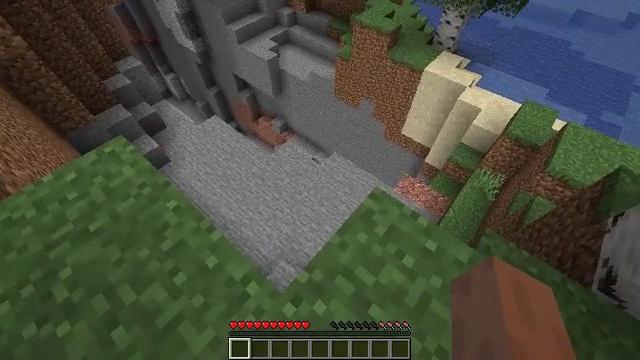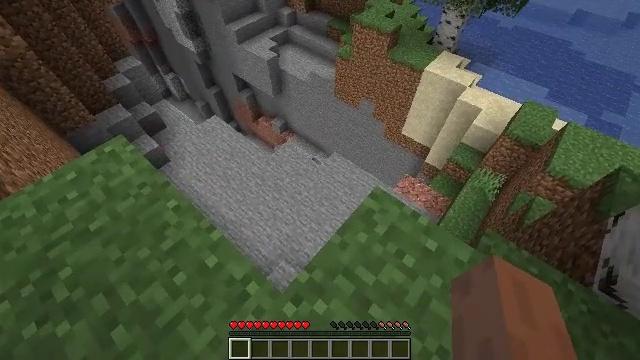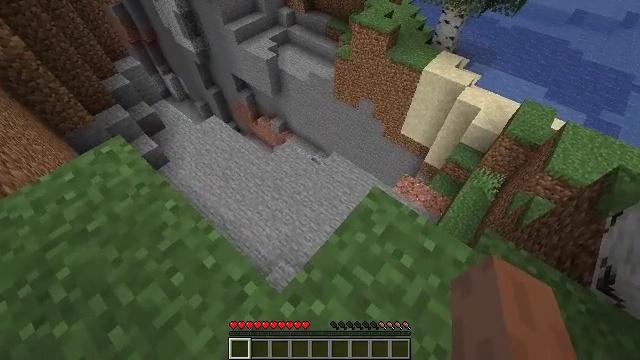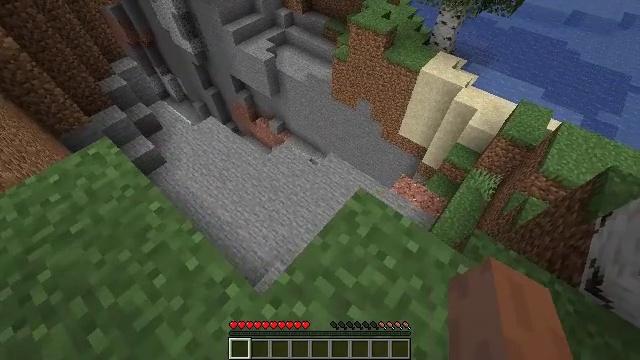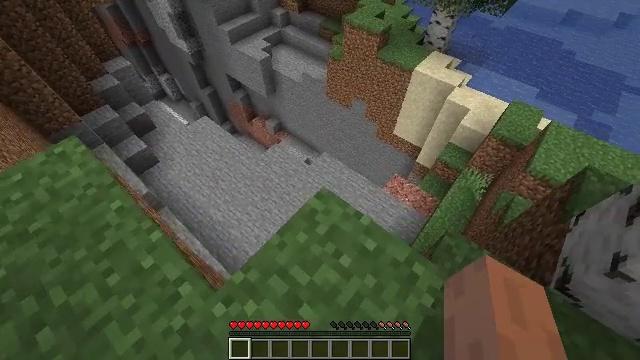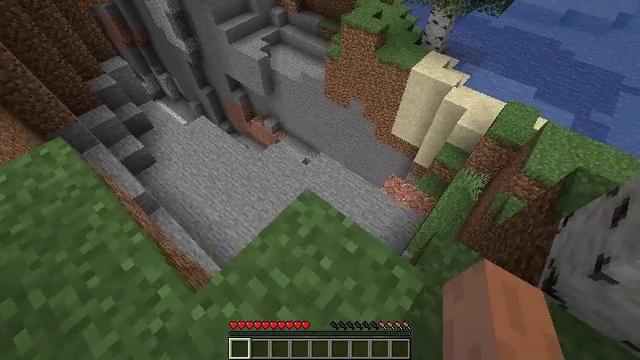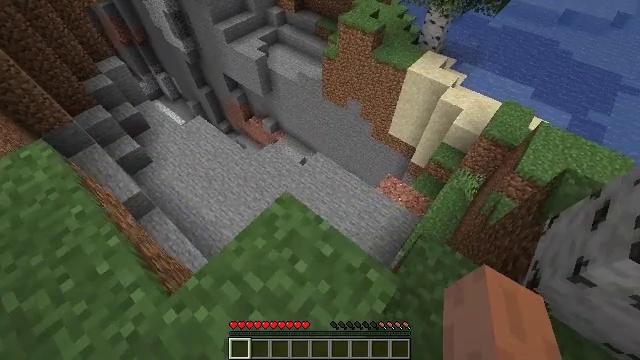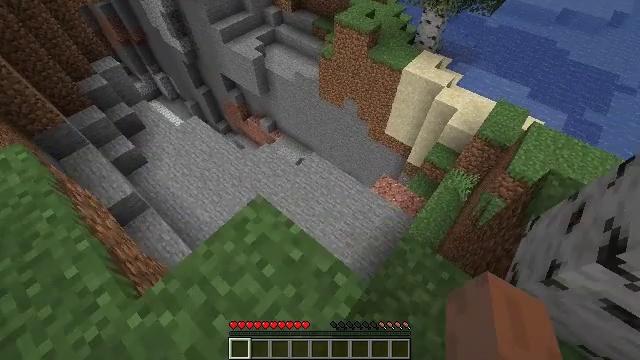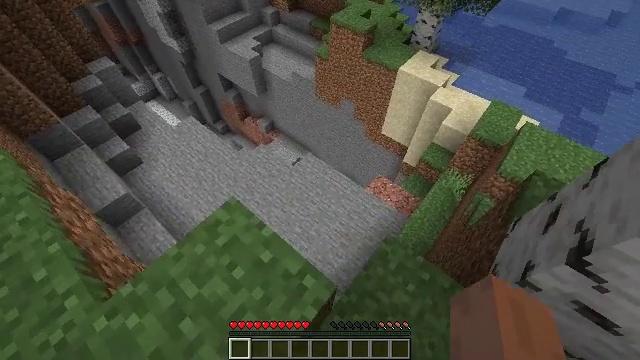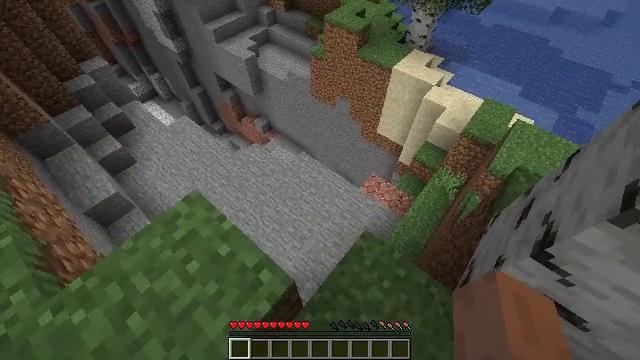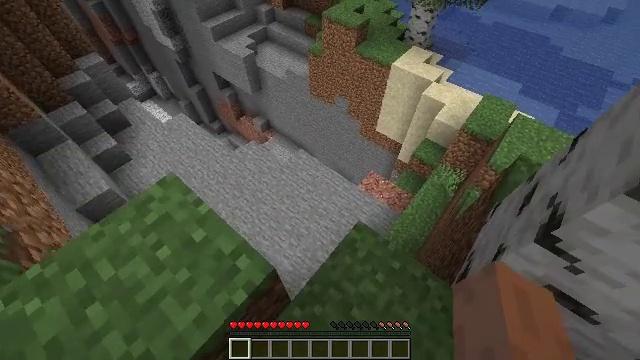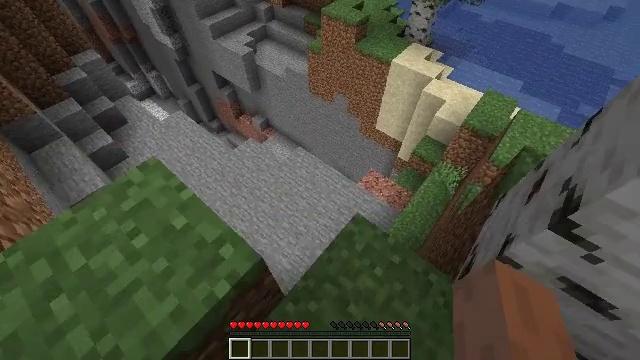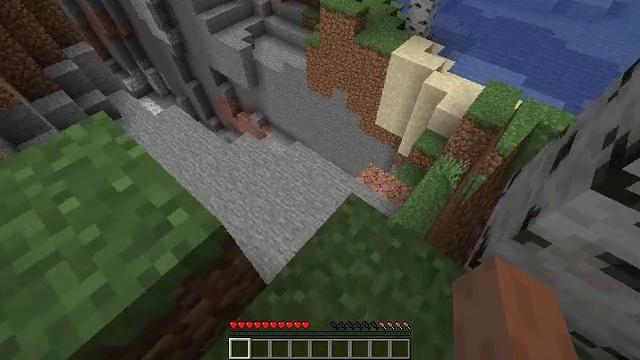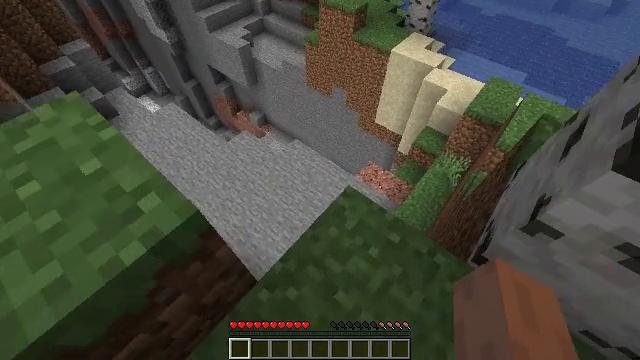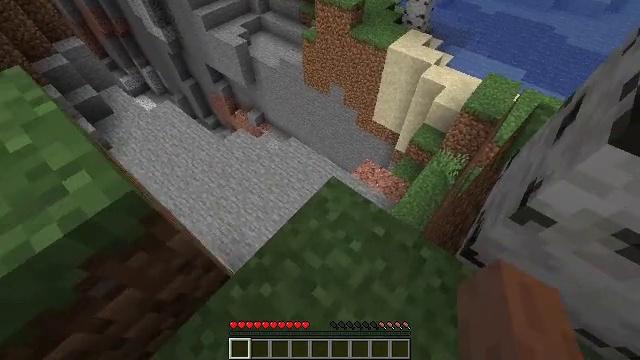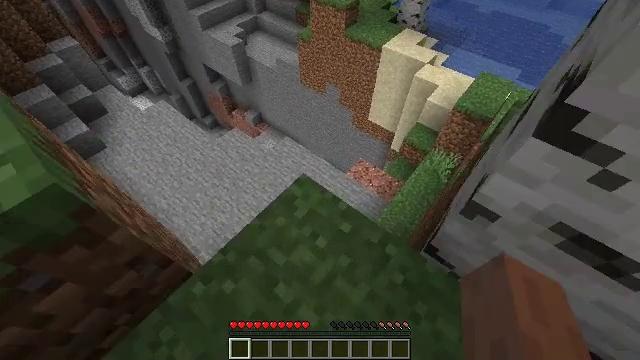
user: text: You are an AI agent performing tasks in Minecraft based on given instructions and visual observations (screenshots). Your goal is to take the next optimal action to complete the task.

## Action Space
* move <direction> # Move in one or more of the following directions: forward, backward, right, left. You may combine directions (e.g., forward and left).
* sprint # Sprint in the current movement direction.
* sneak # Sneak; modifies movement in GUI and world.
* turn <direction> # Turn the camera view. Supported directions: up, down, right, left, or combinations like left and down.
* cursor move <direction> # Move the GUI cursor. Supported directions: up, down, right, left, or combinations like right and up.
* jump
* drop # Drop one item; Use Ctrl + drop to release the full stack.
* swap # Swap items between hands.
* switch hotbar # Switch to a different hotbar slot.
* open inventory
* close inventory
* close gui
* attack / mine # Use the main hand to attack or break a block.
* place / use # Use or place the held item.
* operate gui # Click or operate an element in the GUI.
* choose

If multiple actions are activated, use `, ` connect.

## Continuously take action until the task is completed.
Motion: motion action
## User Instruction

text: Harvest the peony for decoration.
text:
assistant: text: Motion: no_op
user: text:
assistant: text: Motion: move right
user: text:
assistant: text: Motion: move right
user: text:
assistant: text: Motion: move right
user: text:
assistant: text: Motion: move right
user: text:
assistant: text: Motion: move right
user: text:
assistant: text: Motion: move right
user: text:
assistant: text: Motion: move right
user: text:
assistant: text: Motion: no_op
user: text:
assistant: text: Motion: no_op
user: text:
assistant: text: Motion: no_op
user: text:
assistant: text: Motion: move right
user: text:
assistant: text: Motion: move right
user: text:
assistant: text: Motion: move right
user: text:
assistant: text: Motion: move right
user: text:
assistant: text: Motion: move right, turn right and up
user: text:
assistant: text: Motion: move right, turn right and up
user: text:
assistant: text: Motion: move right, turn right and up
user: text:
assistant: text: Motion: move right, turn right and up
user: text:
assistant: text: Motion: move right, turn right
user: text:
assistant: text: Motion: move forward and move right, turn left
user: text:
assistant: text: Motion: move forward and move right, turn left
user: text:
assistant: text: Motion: move forward and move right, turn left
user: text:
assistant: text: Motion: move forward and move right, turn left
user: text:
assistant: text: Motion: move forward and move right, turn left
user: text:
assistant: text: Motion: move forward and move right, turn left
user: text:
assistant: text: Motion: move forward and move right, turn left
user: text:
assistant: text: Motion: move forward and move right, turn left
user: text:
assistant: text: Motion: move forward and move right, turn left
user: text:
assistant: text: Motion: move forward and move right, turn left